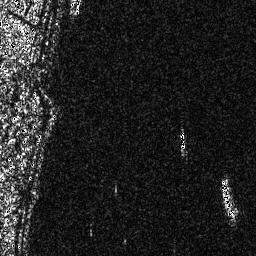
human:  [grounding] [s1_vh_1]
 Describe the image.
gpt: In the satellite image, there is  <ref>1 medium ship </ref> <box>[[85, 69, 92, 85, 0]]</box> located at bottom right,  <ref>1 small ship </ref> <box>[[69, 49, 73, 60, 0]]</box> located at right.